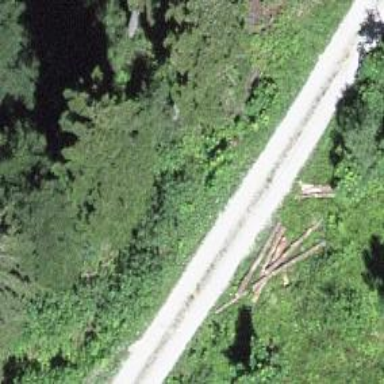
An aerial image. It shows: Culvert tunnel.